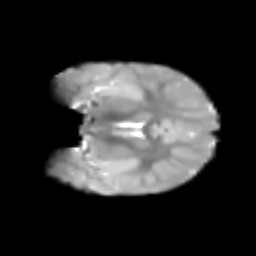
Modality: T2w
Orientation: coronal
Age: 7
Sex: male
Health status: healthy